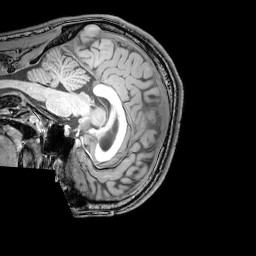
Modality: T1w
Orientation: sagittal
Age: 24
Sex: male
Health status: healthy
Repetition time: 0.081 s
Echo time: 0.037 s